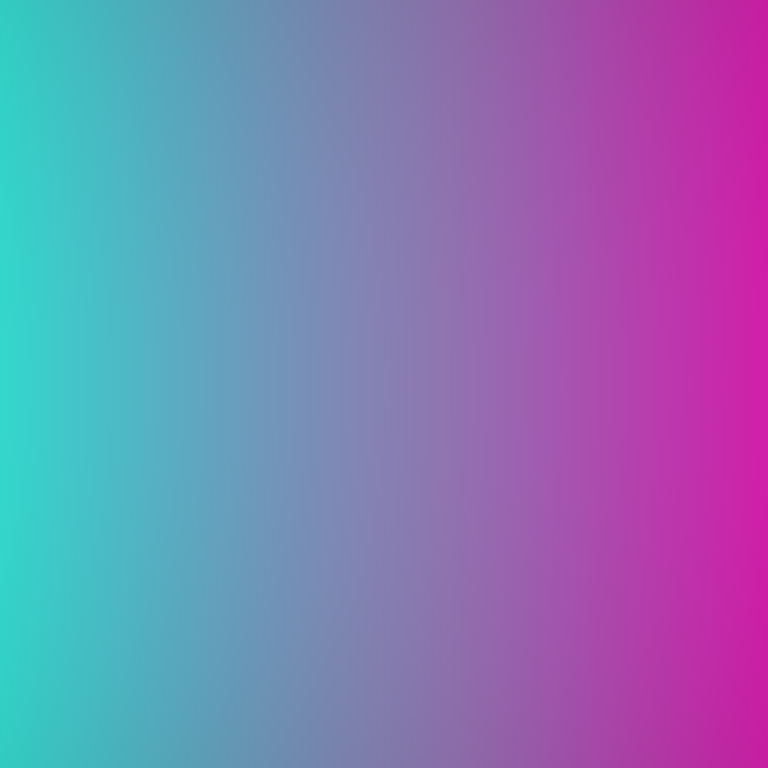
Abstract light effect, smooth gradient from teal to magenta, calm atmosphere, soft glow, no room, no furniture, no objects.